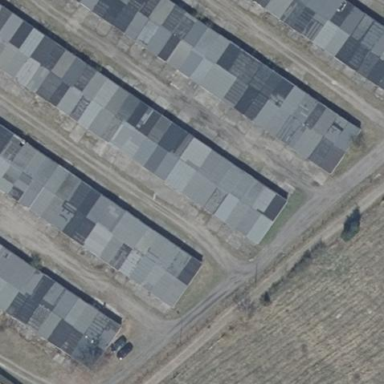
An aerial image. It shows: Group of garages.